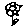
Label: flower